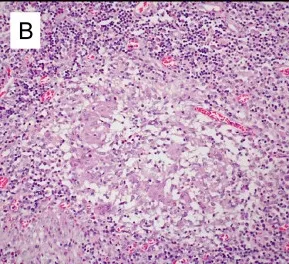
Enlarged view (x400) of a giant cell granuloma.
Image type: pathology (h&e)